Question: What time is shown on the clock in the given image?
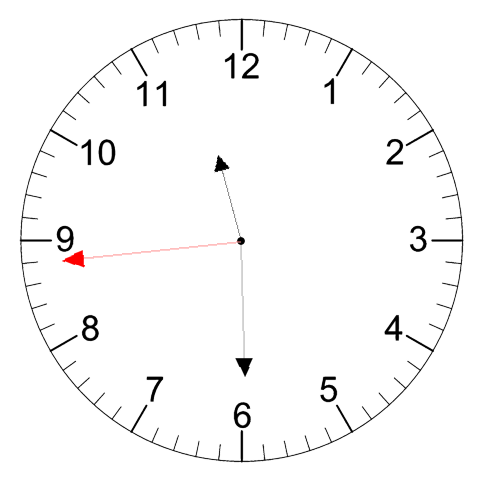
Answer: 11:29:44